Aerial crown-view tile of a tropical tree (Barro Colorado Island, Panama), acquired 20241014:
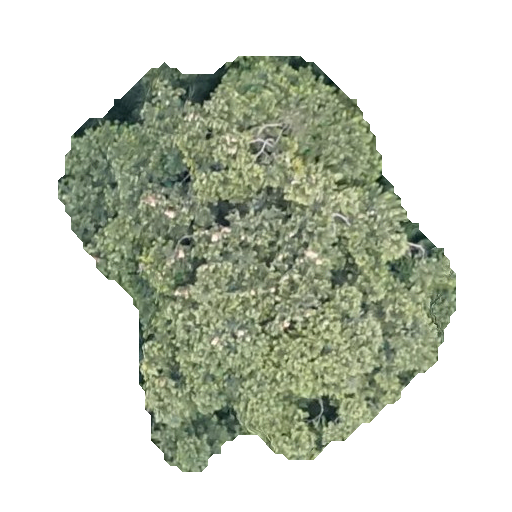
Species: Luehea seemannii
GBIF accepted scientific name: Luehea seemannii
Crown area: 171.849 m²